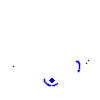
Particle: kaon